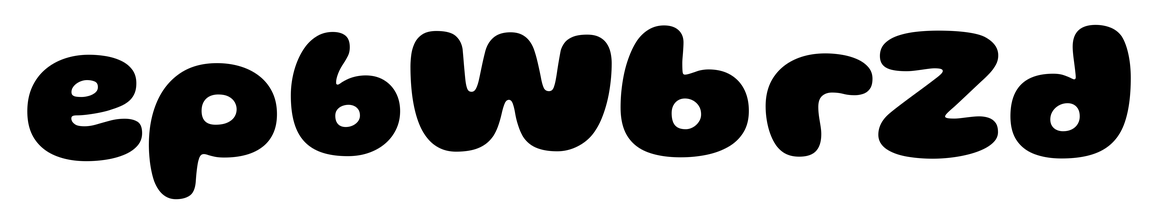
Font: Gluten_ExtraBold